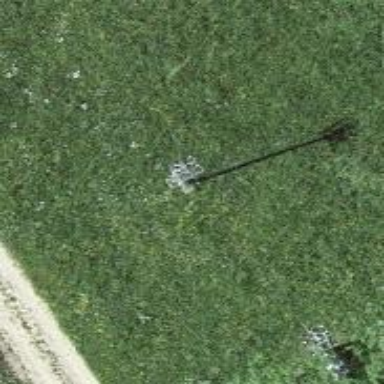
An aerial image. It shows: Power pole.